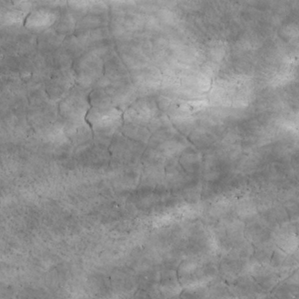
Label: non_frost